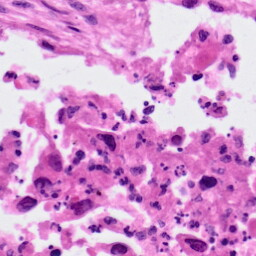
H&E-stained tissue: Lung